Current action and preconditions to check: trajectory_clear

Your task: For each precondition in the list above, predict whether it will hold at this action.

Consider the current scene as observed from the mobile robot's camera, and analyze the predicted future states of all dynamic agents (e.g., people, animals, vehicles, or any moving entities) within the NEXT SECOND.

IMPORTANT: Only answer "very likely" if you are absolutely certain—based on strong, clear evidence—that a dynamic agent will violate the precondition in the predicted future state. Do NOT answer "very likely" for unlikely, ambiguous, or low-probability risks.

Ask yourself for each precondition: Is there a high probability, with clear and convincing evidence, that the predicted future states of any dynamic agent will interfere with the predicted future state of the currently executing action within the NEXT SECOND, causing that precondition to fail?

Assess the risk level based on these predictions. Use "likely" or "very likely" if motions create a clear risk of interference.

Use "neutral" or "improbable" if agents are nearby but their predicted paths are clearly diverging or non-conflicting.

Failure Risk Categories: "very improbable", "improbable", "neutral", "likely", "very likely"

Answer Format: Output ONLY the probability_of_failure value from these categories: "very improbable", "improbable", "neutral", "likely", "very likely"

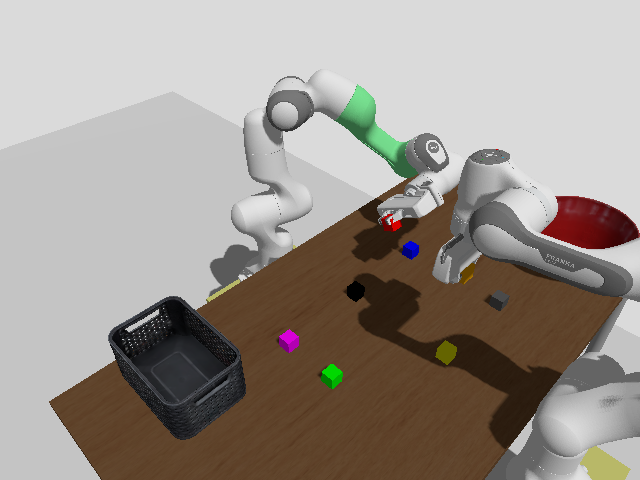

Answer: very improbable